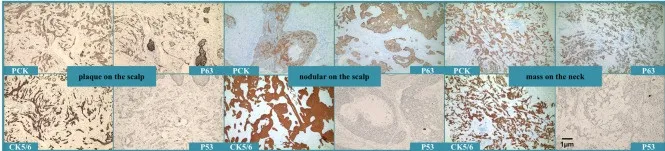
Immunohistochemical staining showed that all the lesions expressed PCK, CK5/6, P63, and P53, but was Ber-EP4-negative. The plaque on the scalp and the mass on the neck also showed CAM5.2, CK7, CEA, and EMA were negative, and S-100 was negative in the nodule of the scalp and the mass of the neck. CD34 was only expressed in nodules on the scalp and was negative in plaques on the scalp and masses on the neck.
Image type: chart (chart)